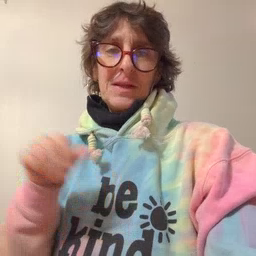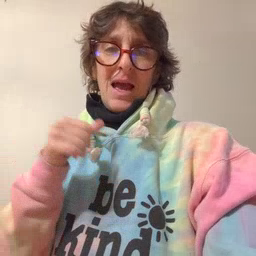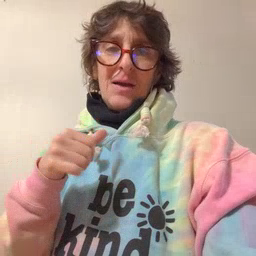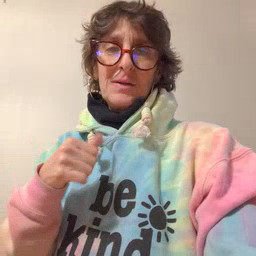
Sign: carrot